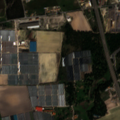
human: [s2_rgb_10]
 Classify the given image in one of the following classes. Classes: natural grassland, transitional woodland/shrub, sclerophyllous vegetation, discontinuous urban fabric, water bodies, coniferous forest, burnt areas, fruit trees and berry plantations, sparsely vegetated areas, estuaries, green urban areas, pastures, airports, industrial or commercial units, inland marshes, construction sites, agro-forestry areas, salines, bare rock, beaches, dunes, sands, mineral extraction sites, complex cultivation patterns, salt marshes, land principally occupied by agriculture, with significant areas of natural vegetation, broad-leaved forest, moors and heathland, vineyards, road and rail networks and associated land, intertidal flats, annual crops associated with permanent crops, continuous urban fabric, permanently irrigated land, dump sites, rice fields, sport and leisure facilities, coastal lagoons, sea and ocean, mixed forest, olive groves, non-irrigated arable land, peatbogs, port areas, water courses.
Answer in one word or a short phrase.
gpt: non-irrigated arable land, complex cultivation patterns, broad-leaved forest